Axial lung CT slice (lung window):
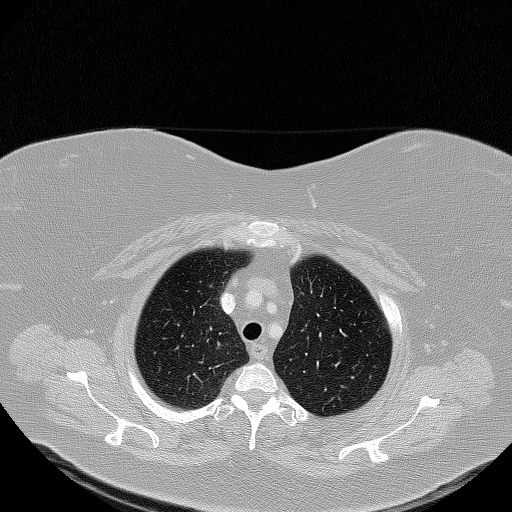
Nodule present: no